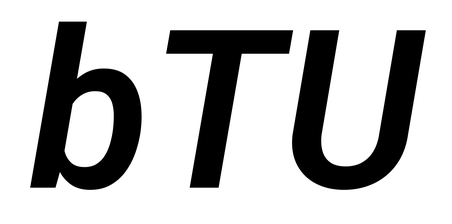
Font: Roboto-Italic_SemiBold_Italic